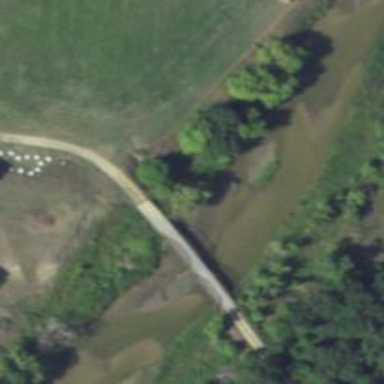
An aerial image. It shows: Unclassified road on bridge.